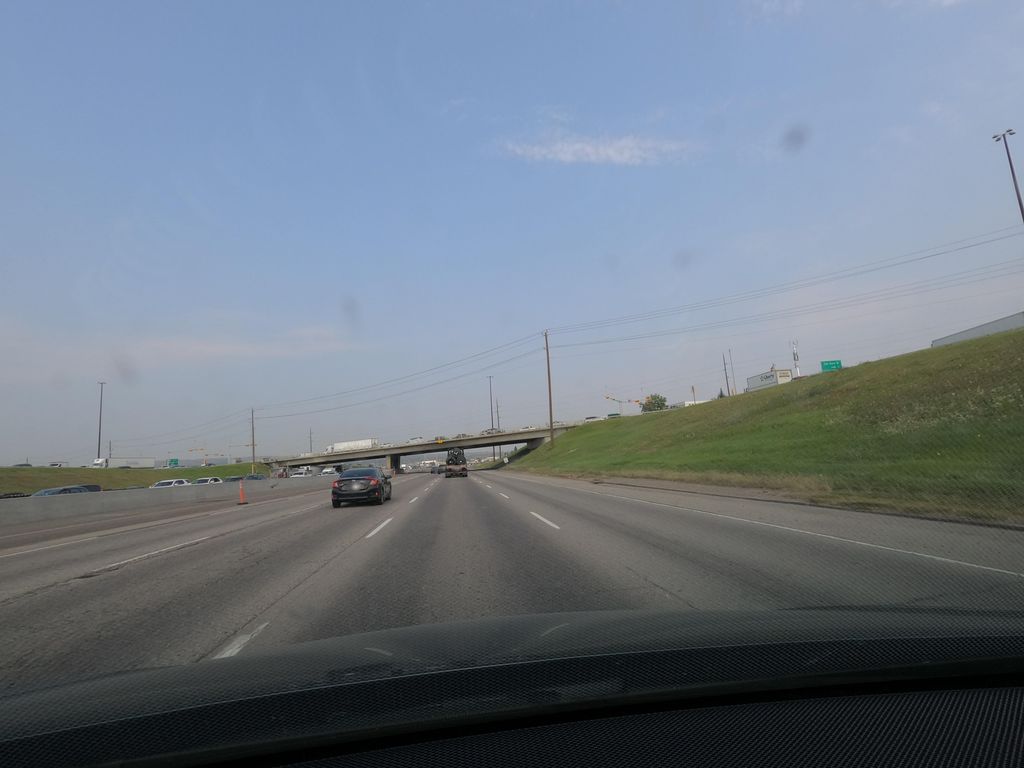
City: calgary